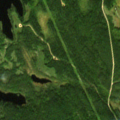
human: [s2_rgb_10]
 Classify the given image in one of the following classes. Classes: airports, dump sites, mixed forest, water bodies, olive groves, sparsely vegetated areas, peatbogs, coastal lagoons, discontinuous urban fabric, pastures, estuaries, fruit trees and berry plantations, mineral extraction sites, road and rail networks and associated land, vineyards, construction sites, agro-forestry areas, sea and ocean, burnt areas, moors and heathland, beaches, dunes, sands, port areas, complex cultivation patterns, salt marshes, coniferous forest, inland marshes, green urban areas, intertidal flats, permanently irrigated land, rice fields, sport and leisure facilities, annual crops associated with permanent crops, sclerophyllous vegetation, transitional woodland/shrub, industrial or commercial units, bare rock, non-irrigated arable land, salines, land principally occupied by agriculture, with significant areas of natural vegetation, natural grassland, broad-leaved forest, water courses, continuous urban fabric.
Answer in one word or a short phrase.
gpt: coniferous forest, mixed forest, transitional woodland/shrub, water bodies